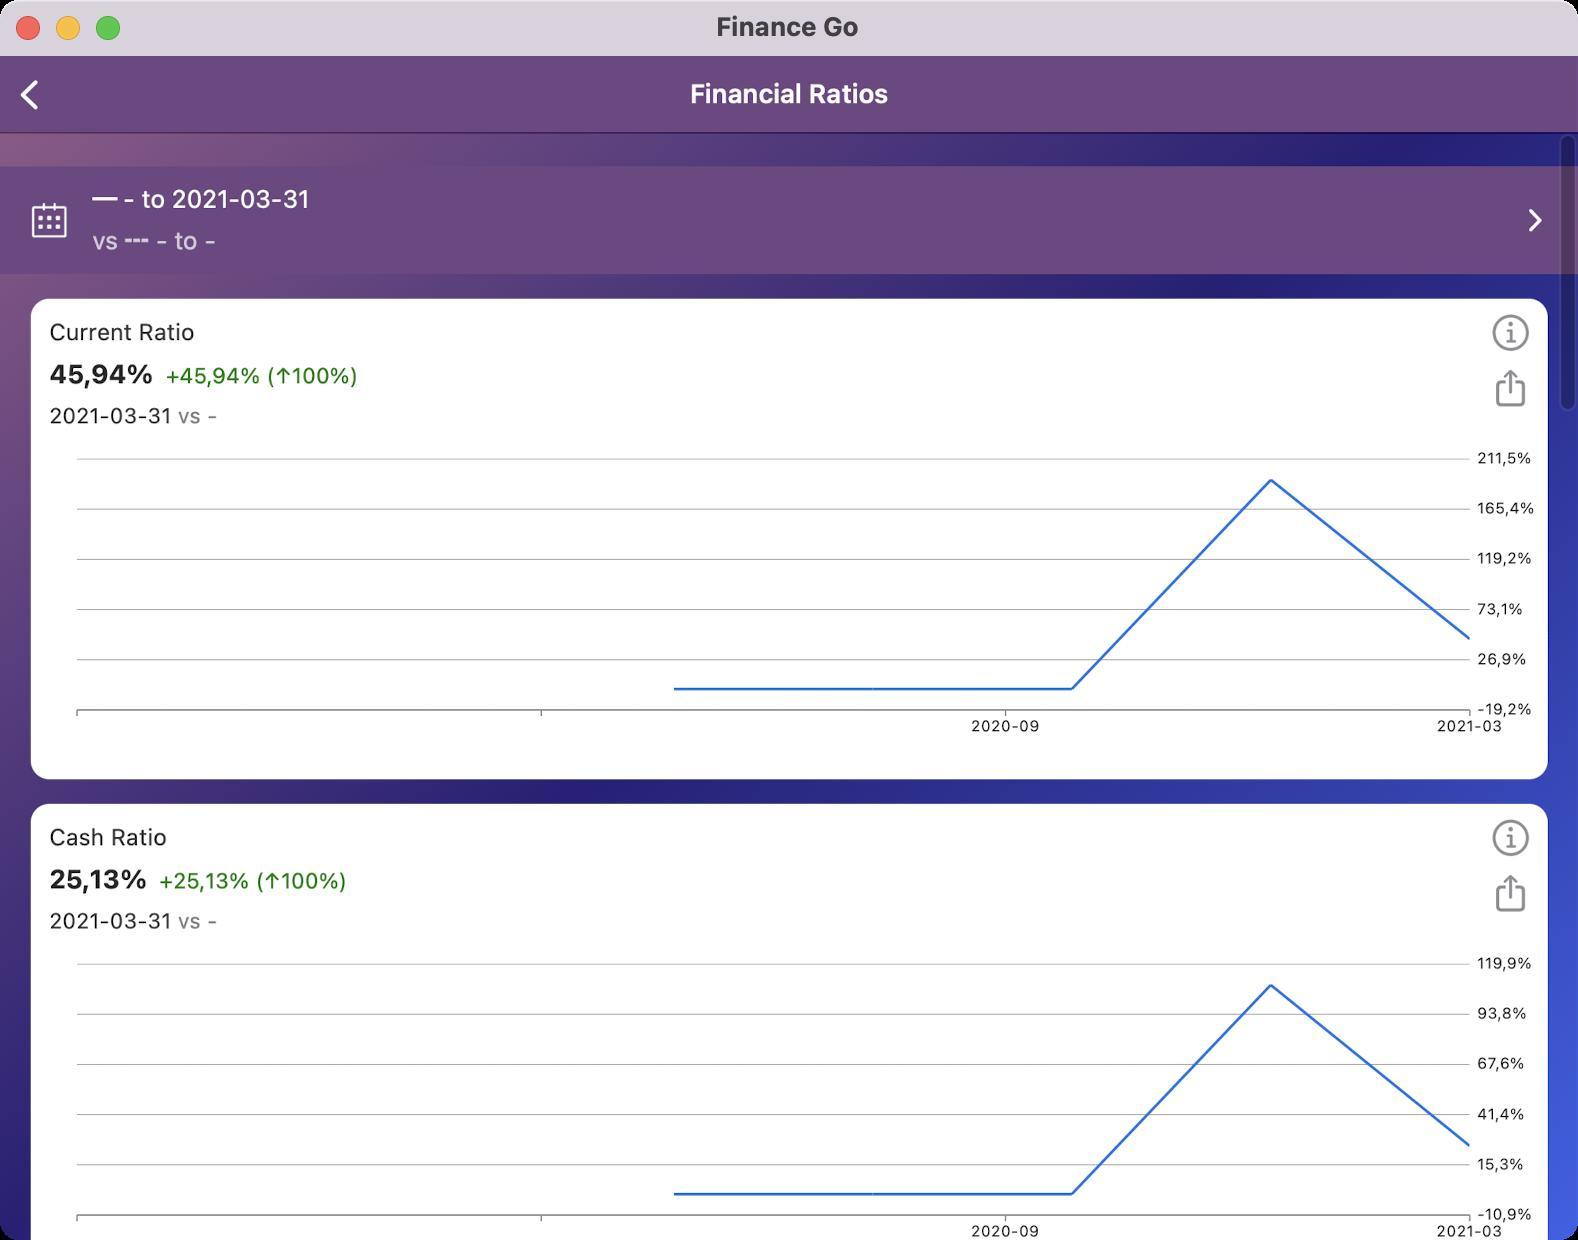
Accessibility tree:
{"name": "Finance_Go", "role": "AXWindow", "description": null, "role_description": "standard window", "value": null, "position": "352.00;95.00", "size": "789;620", "children": [{"name": null, "role": "AXGroup", "description": null, "role_description": "group", "value": null, "position": "0.00;0.00", "size": "789;620", "children": [{"name": null, "role": "AXGroup", "description": null, "role_description": "group", "value": null, "position": "0.00;0.00", "size": "789;621", "children": [{"name": null, "role": "AXGroup", "description": null, "role_description": "group", "value": null, "position": "0.00;0.00", "size": "789;621", "children": [{"name": null, "role": "AXGroup", "description": null, "role_description": "Nav bar", "value": null, "position": "0.00;27.72", "size": "789;38", "children": [{"name": null, "role": "AXButton", "description": "Financial Ratios", "role_description": "back button", "value": null, "position": "0.00;30.03", "size": "34;34", "children": []}, {"name": null, "role": "AXHeading", "description": "Financial Ratios", "role_description": "heading", "value": null, "position": "344.96;39.27", "size": "100;16", "children": []}]}, {"name": null, "role": "AXGroup", "description": null, "role_description": "group", "value": null, "position": "0.00;0.00", "size": "789;621", "children": [{"name": null, "role": "AXGroup", "description": null, "role_description": "group", "value": null, "position": "0.00;0.00", "size": "789;621", "children": [{"name": null, "role": "AXGroup", "description": null, "role_description": "table", "value": null, "position": "0.00;0.00", "size": "789;621", "children": [{"name": null, "role": "AXStaticText", "description": "Pull down to refresh", "role_description": "text", "value": null, "position": "0.00;24.64", "size": "789;21", "children": []}, {"name": null, "role": "AXStaticText", "description": "Last update: Today 14:26", "role_description": "text", "value": null, "position": "0.00;45.43", "size": "789;21", "children": []}, {"name": null, "role": "AXHeading", "description": "", "role_description": "heading", "value": null, "position": "0.00;83.16", "size": "789;54", "children": [{"name": null, "role": "AXHeading", "description": "━ - to 2021-03-31 vs ┅ - to -", "role_description": "heading", "value": null, "position": "46.20;92.40", "size": "703;35", "children": []}]}, {"name": null, "role": "AXGroup", "description": null, "role_description": "group", "value": "", "position": "0.00;137.06", "size": "789;253", "children": [{"name": null, "role": "AXStaticText", "description": "Current Ratio, 45,94%  +45,94% (↑100%), 2021-03-31 vs -", "role_description": "text", "value": "", "position": "0.00;137.06", "size": "789;253", "children": []}, {"name": null, "role": "AXHeading", "description": "Line Chart. 2 datasets. DataSet, DataSet", "role_description": "heading", "value": null, "position": "15.40;214.06", "size": "755;169", "children": []}, {"name": null, "role": "AXButton", "description": "icon info", "role_description": "button", "value": null, "position": "746.13;157.08", "size": "18;18", "children": []}, {"name": null, "role": "AXButton", "description": "navItem share", "role_description": "button", "value": null, "position": "746.13;184.80", "size": "18;18", "children": []}]}, {"name": null, "role": "AXGroup", "description": null, "role_description": "group", "value": "", "position": "0.00;389.62", "size": "789;253", "children": [{"name": null, "role": "AXStaticText", "description": "Cash Ratio, 25,13%  +25,13% (↑100%), 2021-03-31 vs -", "role_description": "text", "value": "", "position": "0.00;389.62", "size": "789;253", "children": []}, {"name": null, "role": "AXHeading", "description": "Line Chart. 2 datasets. DataSet, DataSet", "role_description": "heading", "value": null, "position": "15.40;466.62", "size": "755;169", "children": []}, {"name": null, "role": "AXButton", "description": "icon info", "role_description": "button", "value": null, "position": "746.13;409.64", "size": "18;18", "children": []}, {"name": null, "role": "AXButton", "description": "navItem share", "role_description": "button", "value": null, "position": "746.13;437.36", "size": "18;18", "children": []}]}]}]}]}]}]}]}, {"name": null, "role": "AXButton", "description": null, "role_description": "close button", "value": null, "position": "7.00;6.00", "size": "14;16", "children": []}, {"name": null, "role": "AXButton", "description": null, "role_description": "full screen button", "value": null, "position": "47.00;6.00", "size": "14;16", "children": [{"name": null, "role": "AXGroup", "description": null, "role_description": "group", "value": null, "position": "47.00;6.00", "size": "14;16", "children": [{"name": null, "role": "AXGroup", "description": null, "role_description": "group", "value": null, "position": "47.00;6.00", "size": "14;16", "children": []}]}]}, {"name": null, "role": "AXButton", "description": null, "role_description": "minimize button", "value": null, "position": "27.00;6.00", "size": "14;16", "children": []}, {"name": null, "role": "AXStaticText", "description": null, "role_description": "text", "value": "Finance Go", "position": "356.00;5.00", "size": "76;16", "children": []}]}